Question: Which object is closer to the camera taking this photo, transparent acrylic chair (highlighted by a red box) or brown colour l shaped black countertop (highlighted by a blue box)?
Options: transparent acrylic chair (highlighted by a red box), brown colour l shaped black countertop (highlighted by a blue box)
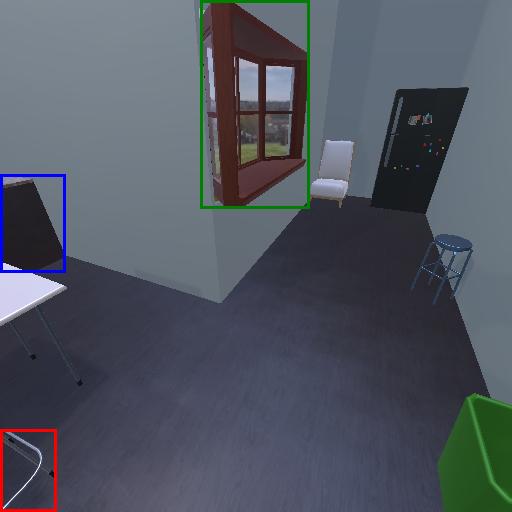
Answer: transparent acrylic chair (highlighted by a red box)